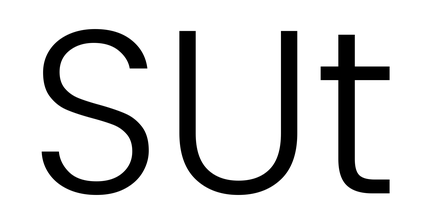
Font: Poppins-Light